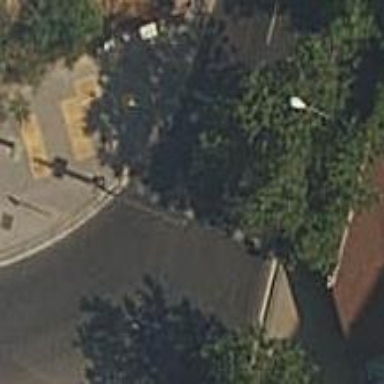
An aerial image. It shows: Crossing with traffic signals.